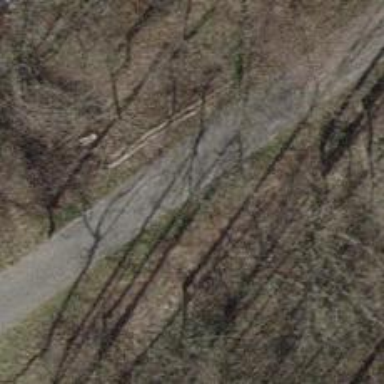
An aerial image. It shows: Well-maintained track road with grade 1 tracktype.